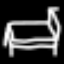
Label: bed